Aerial crown-view tile of a tropical tree (Barro Colorado Island, Panama), acquired 20250512:
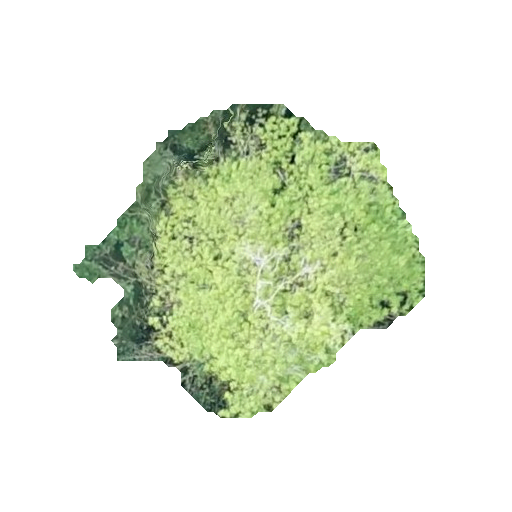
Species: Alseis blackiana
GBIF accepted scientific name: Alseis blackiana
Crown area: 102.407 m²